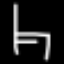
Label: chair